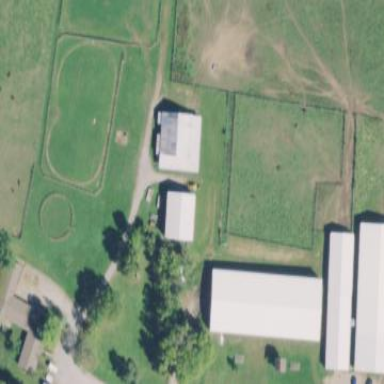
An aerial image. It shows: Farmyard area.